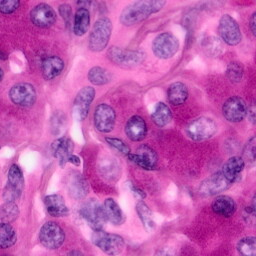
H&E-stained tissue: Pancreatic